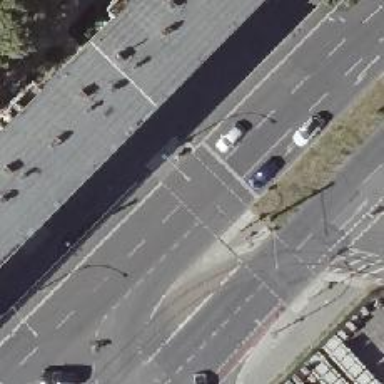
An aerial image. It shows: Road crossing with traffic signals and island.